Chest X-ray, PA view. Patient: 52 years old, sex F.
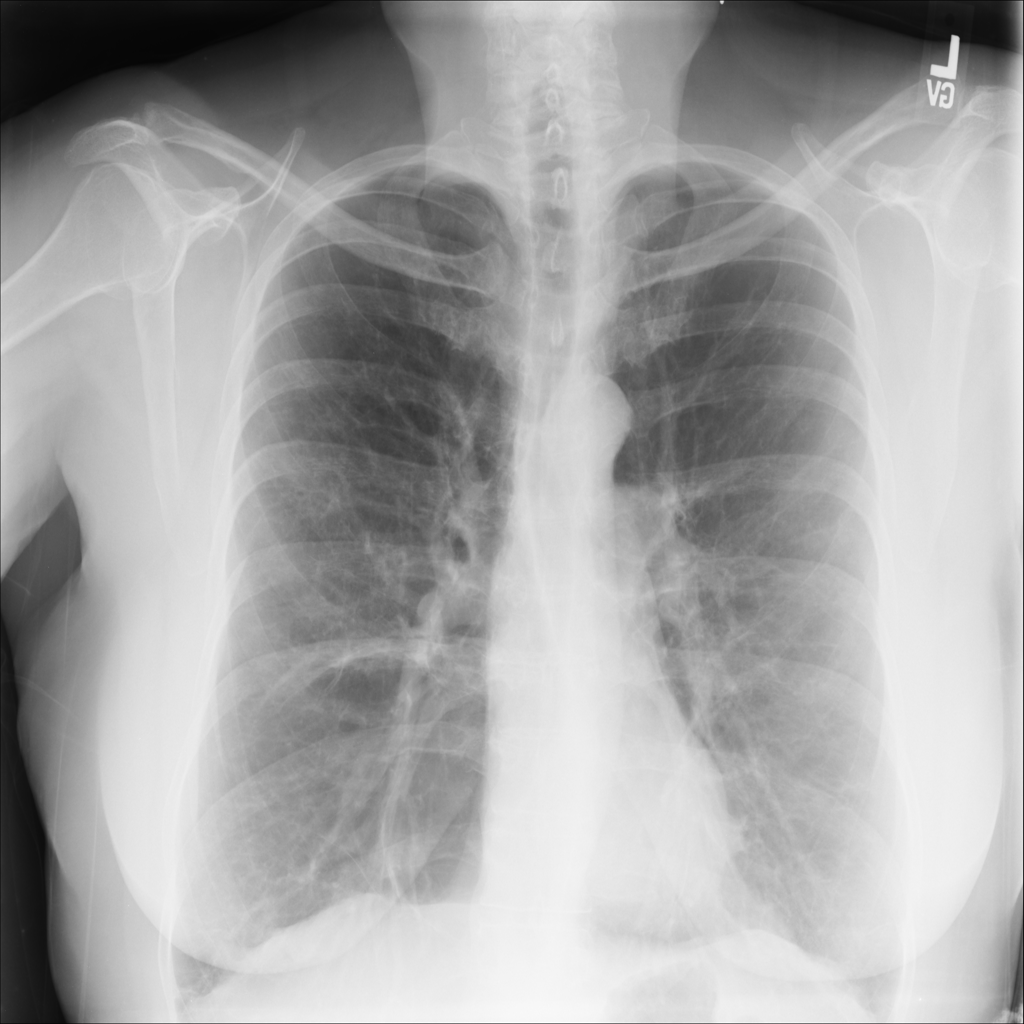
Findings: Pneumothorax